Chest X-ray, PA view. Patient: 28 years old, sex M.
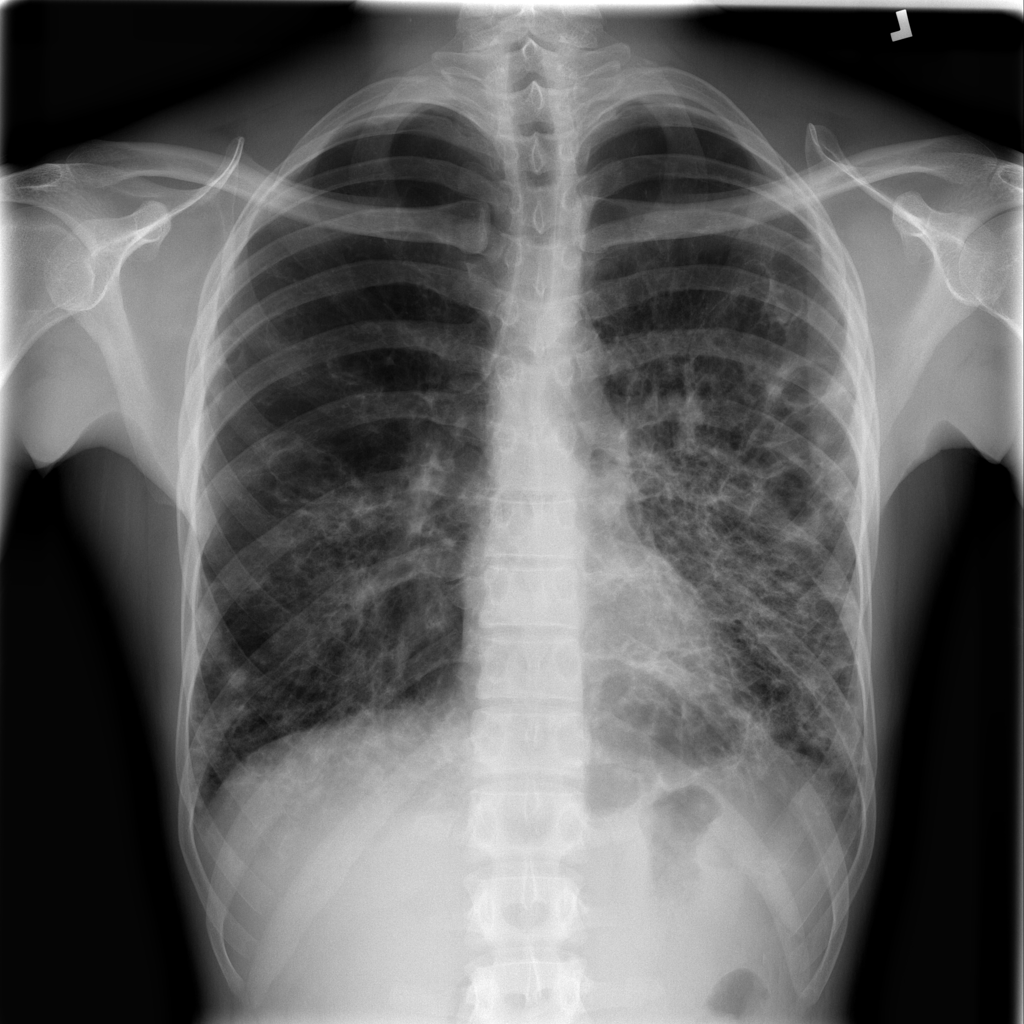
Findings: No Finding